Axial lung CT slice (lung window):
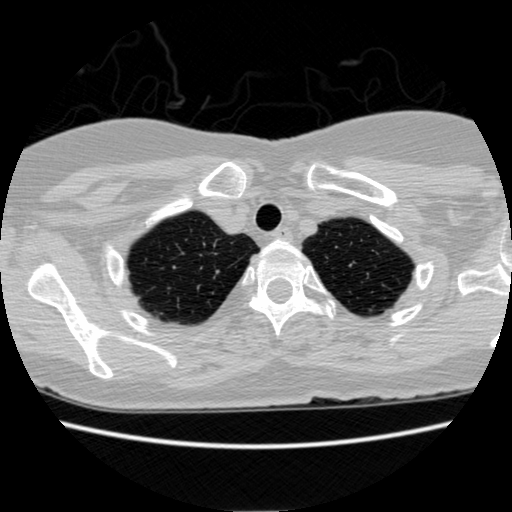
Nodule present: no